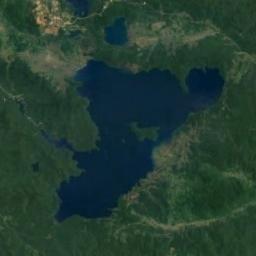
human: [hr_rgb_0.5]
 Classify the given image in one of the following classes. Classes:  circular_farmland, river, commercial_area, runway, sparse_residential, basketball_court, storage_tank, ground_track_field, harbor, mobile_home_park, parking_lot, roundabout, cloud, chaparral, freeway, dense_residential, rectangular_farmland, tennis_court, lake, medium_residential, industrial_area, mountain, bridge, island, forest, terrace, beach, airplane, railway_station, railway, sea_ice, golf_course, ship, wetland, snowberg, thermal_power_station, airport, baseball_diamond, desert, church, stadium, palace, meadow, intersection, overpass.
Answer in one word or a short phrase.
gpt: lake